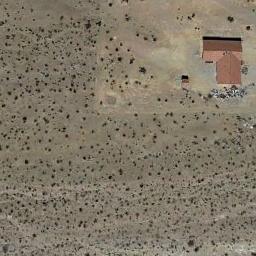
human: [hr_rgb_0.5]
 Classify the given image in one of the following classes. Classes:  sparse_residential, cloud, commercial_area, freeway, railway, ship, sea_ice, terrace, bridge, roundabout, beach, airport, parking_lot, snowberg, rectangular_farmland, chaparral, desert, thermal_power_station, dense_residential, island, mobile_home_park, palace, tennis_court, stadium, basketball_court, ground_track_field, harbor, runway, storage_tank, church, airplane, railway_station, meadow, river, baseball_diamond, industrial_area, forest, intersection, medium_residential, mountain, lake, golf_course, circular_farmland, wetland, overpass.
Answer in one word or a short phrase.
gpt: sparse_residential